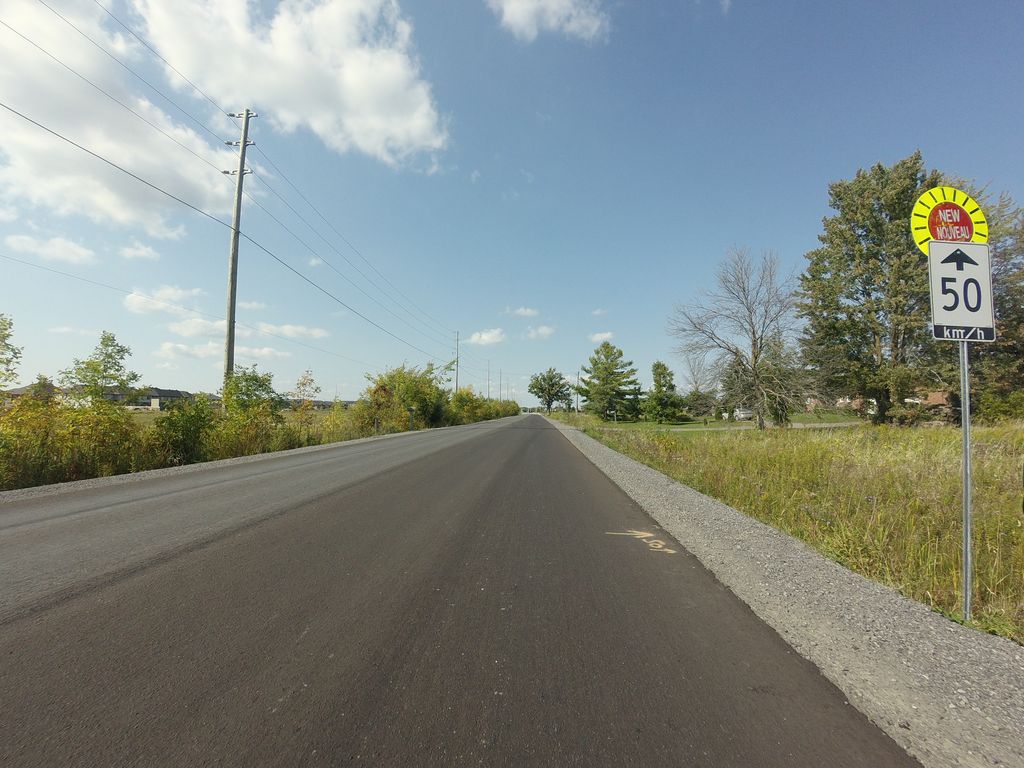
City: ottawa-gatineau